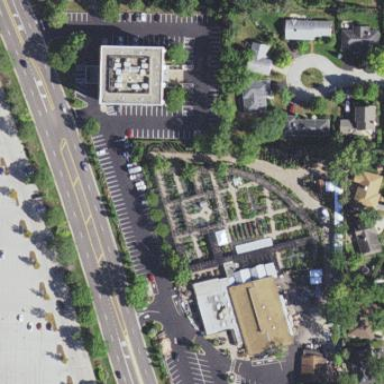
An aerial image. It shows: Garden center shop.